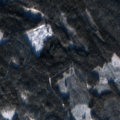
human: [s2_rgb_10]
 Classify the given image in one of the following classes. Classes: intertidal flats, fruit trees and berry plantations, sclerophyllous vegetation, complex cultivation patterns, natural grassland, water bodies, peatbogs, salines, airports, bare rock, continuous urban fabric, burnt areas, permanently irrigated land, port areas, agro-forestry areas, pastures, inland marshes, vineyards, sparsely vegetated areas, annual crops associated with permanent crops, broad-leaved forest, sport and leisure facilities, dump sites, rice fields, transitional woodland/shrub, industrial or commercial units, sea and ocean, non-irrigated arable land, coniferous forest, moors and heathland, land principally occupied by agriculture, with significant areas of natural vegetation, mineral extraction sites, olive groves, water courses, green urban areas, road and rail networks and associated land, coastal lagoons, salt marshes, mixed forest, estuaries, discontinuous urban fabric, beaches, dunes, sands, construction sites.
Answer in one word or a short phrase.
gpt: coniferous forest, mixed forest, transitional woodland/shrub